Interaction volume radius: 5 \u00c5
Interaction volume height: 20 \u00c5
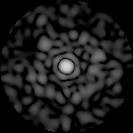
Disorder parameter: 0.827